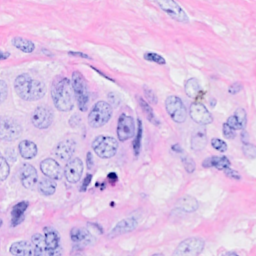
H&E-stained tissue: Breast